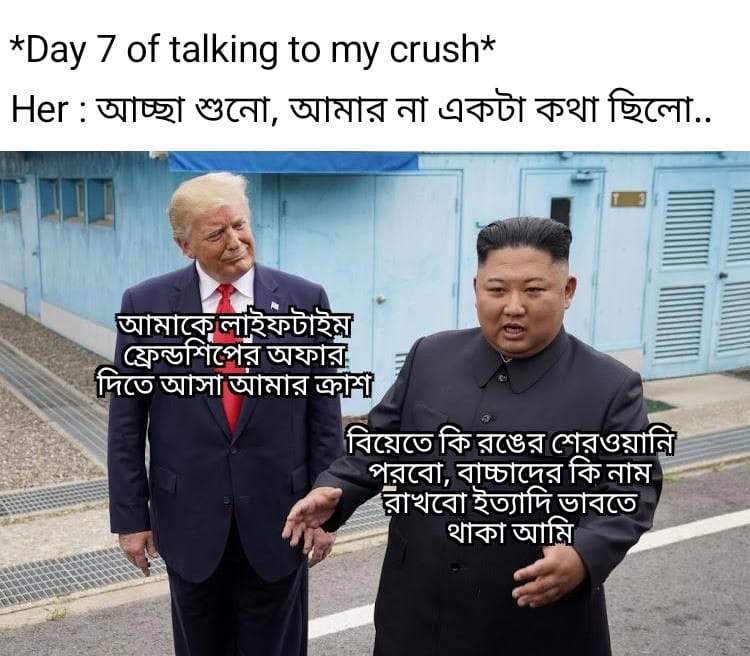
Caption: *Day 7 of talking to my crush*   Her : আচ্ছা শুনো , আমার না একটা কথা ছিলো ...    আমাকে লাইফটাইম ফ্রেন্ডশিপের অফার দিতে আসা আমার ক্রাশ    বিয়েতে কি রঙের শেরওয়ানি পরবো , বাচ্চাদের কি নাম রাখবো ইত্যাদি ভাবতে থাকা আমি
Label: non-hate